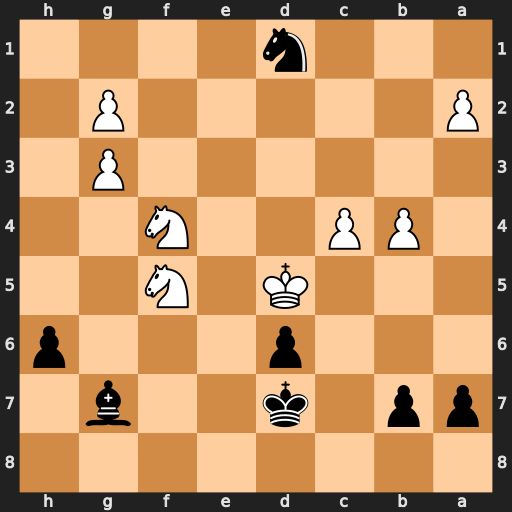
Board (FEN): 8/pp1k2b1/3p3p/3K1N2/1PP2N2/6P1/P5P1/3n4
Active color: b
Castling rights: -
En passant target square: -
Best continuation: Nc3#